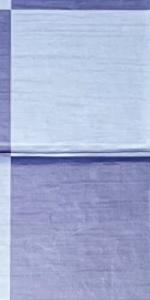
Label: Empty